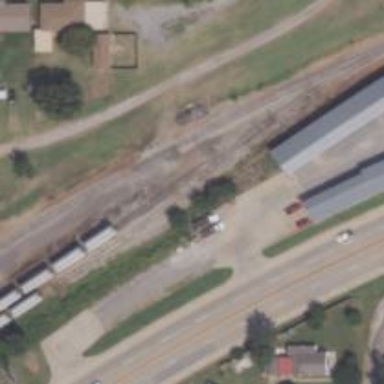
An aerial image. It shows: Rail spur service.